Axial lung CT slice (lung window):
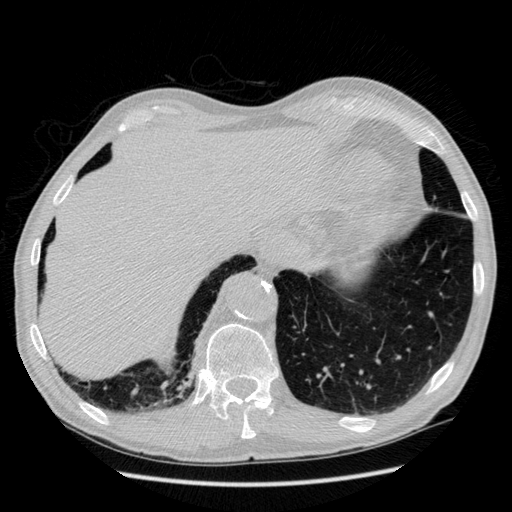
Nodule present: no